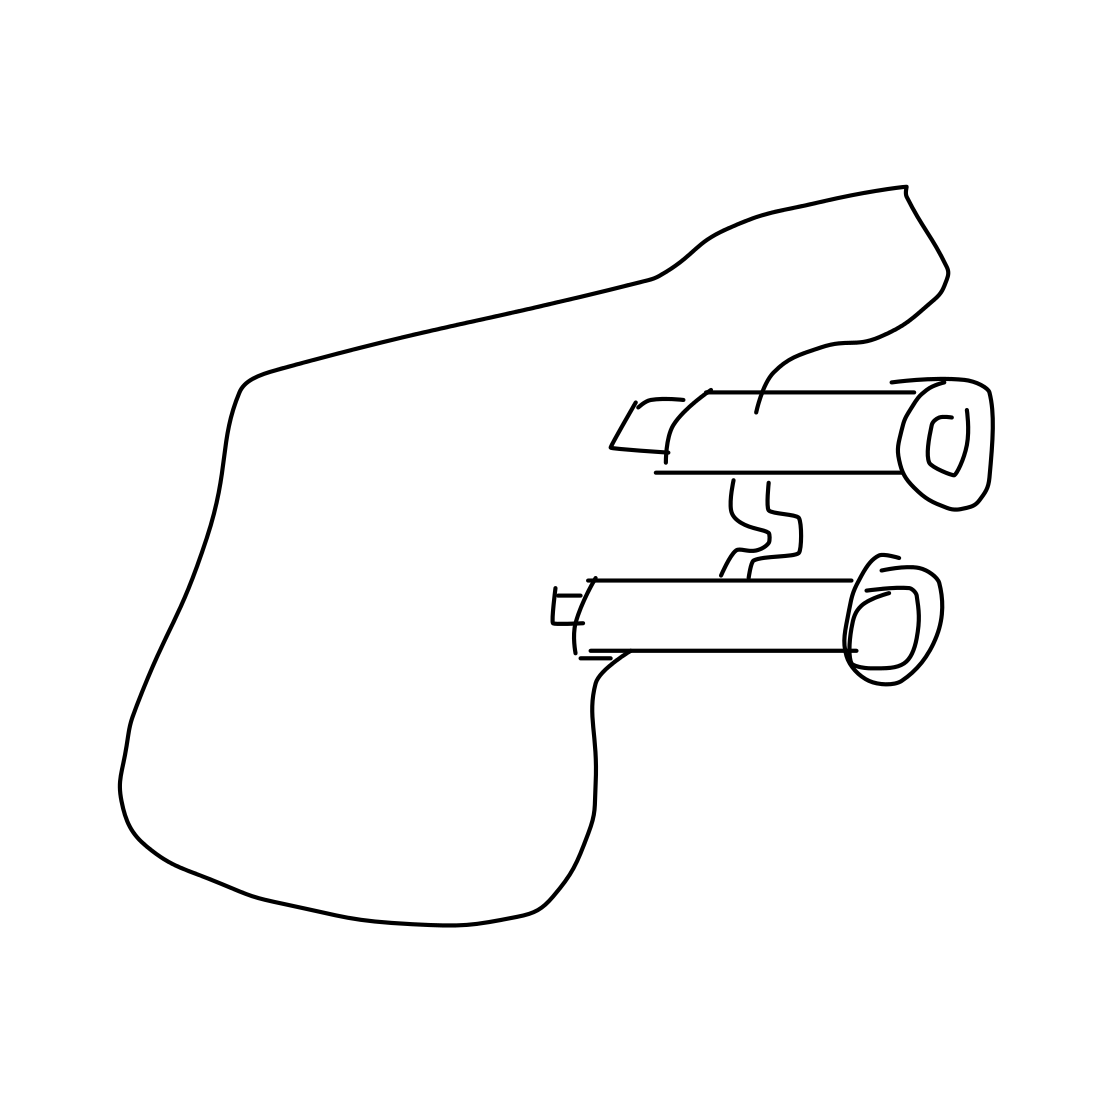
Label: binoculars